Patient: sex F, age 59
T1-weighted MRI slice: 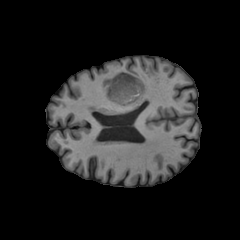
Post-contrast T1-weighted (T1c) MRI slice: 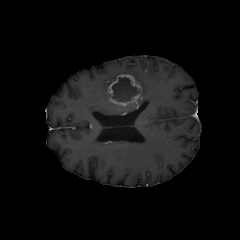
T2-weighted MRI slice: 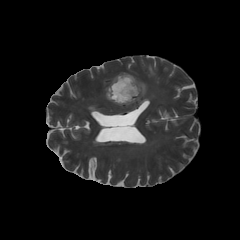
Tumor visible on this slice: yes
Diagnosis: Glioblastoma, IDH-wildtype
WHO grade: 4